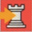
Piece: wR